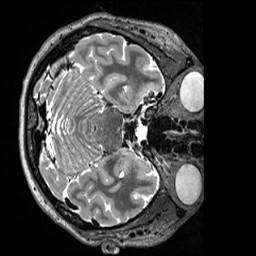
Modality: T2w
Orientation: axial
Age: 39
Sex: female
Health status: ill
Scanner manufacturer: siemens
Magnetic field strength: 3 T
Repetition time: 3.2 s
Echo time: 0.563 s